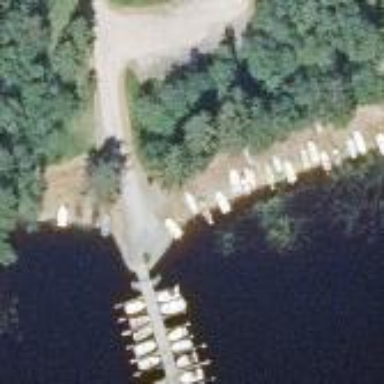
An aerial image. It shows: Marina on leisure land.